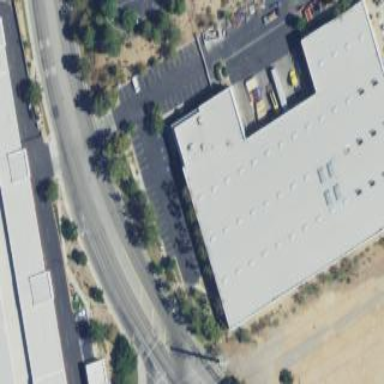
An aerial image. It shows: Warehouse building.